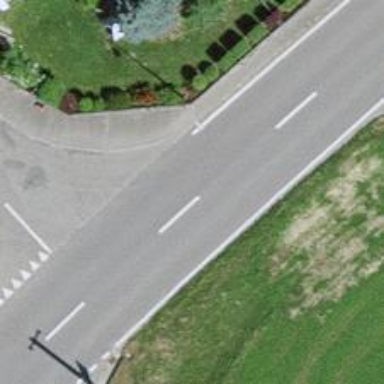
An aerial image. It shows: Secondary road with asphalt surface.